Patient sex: F
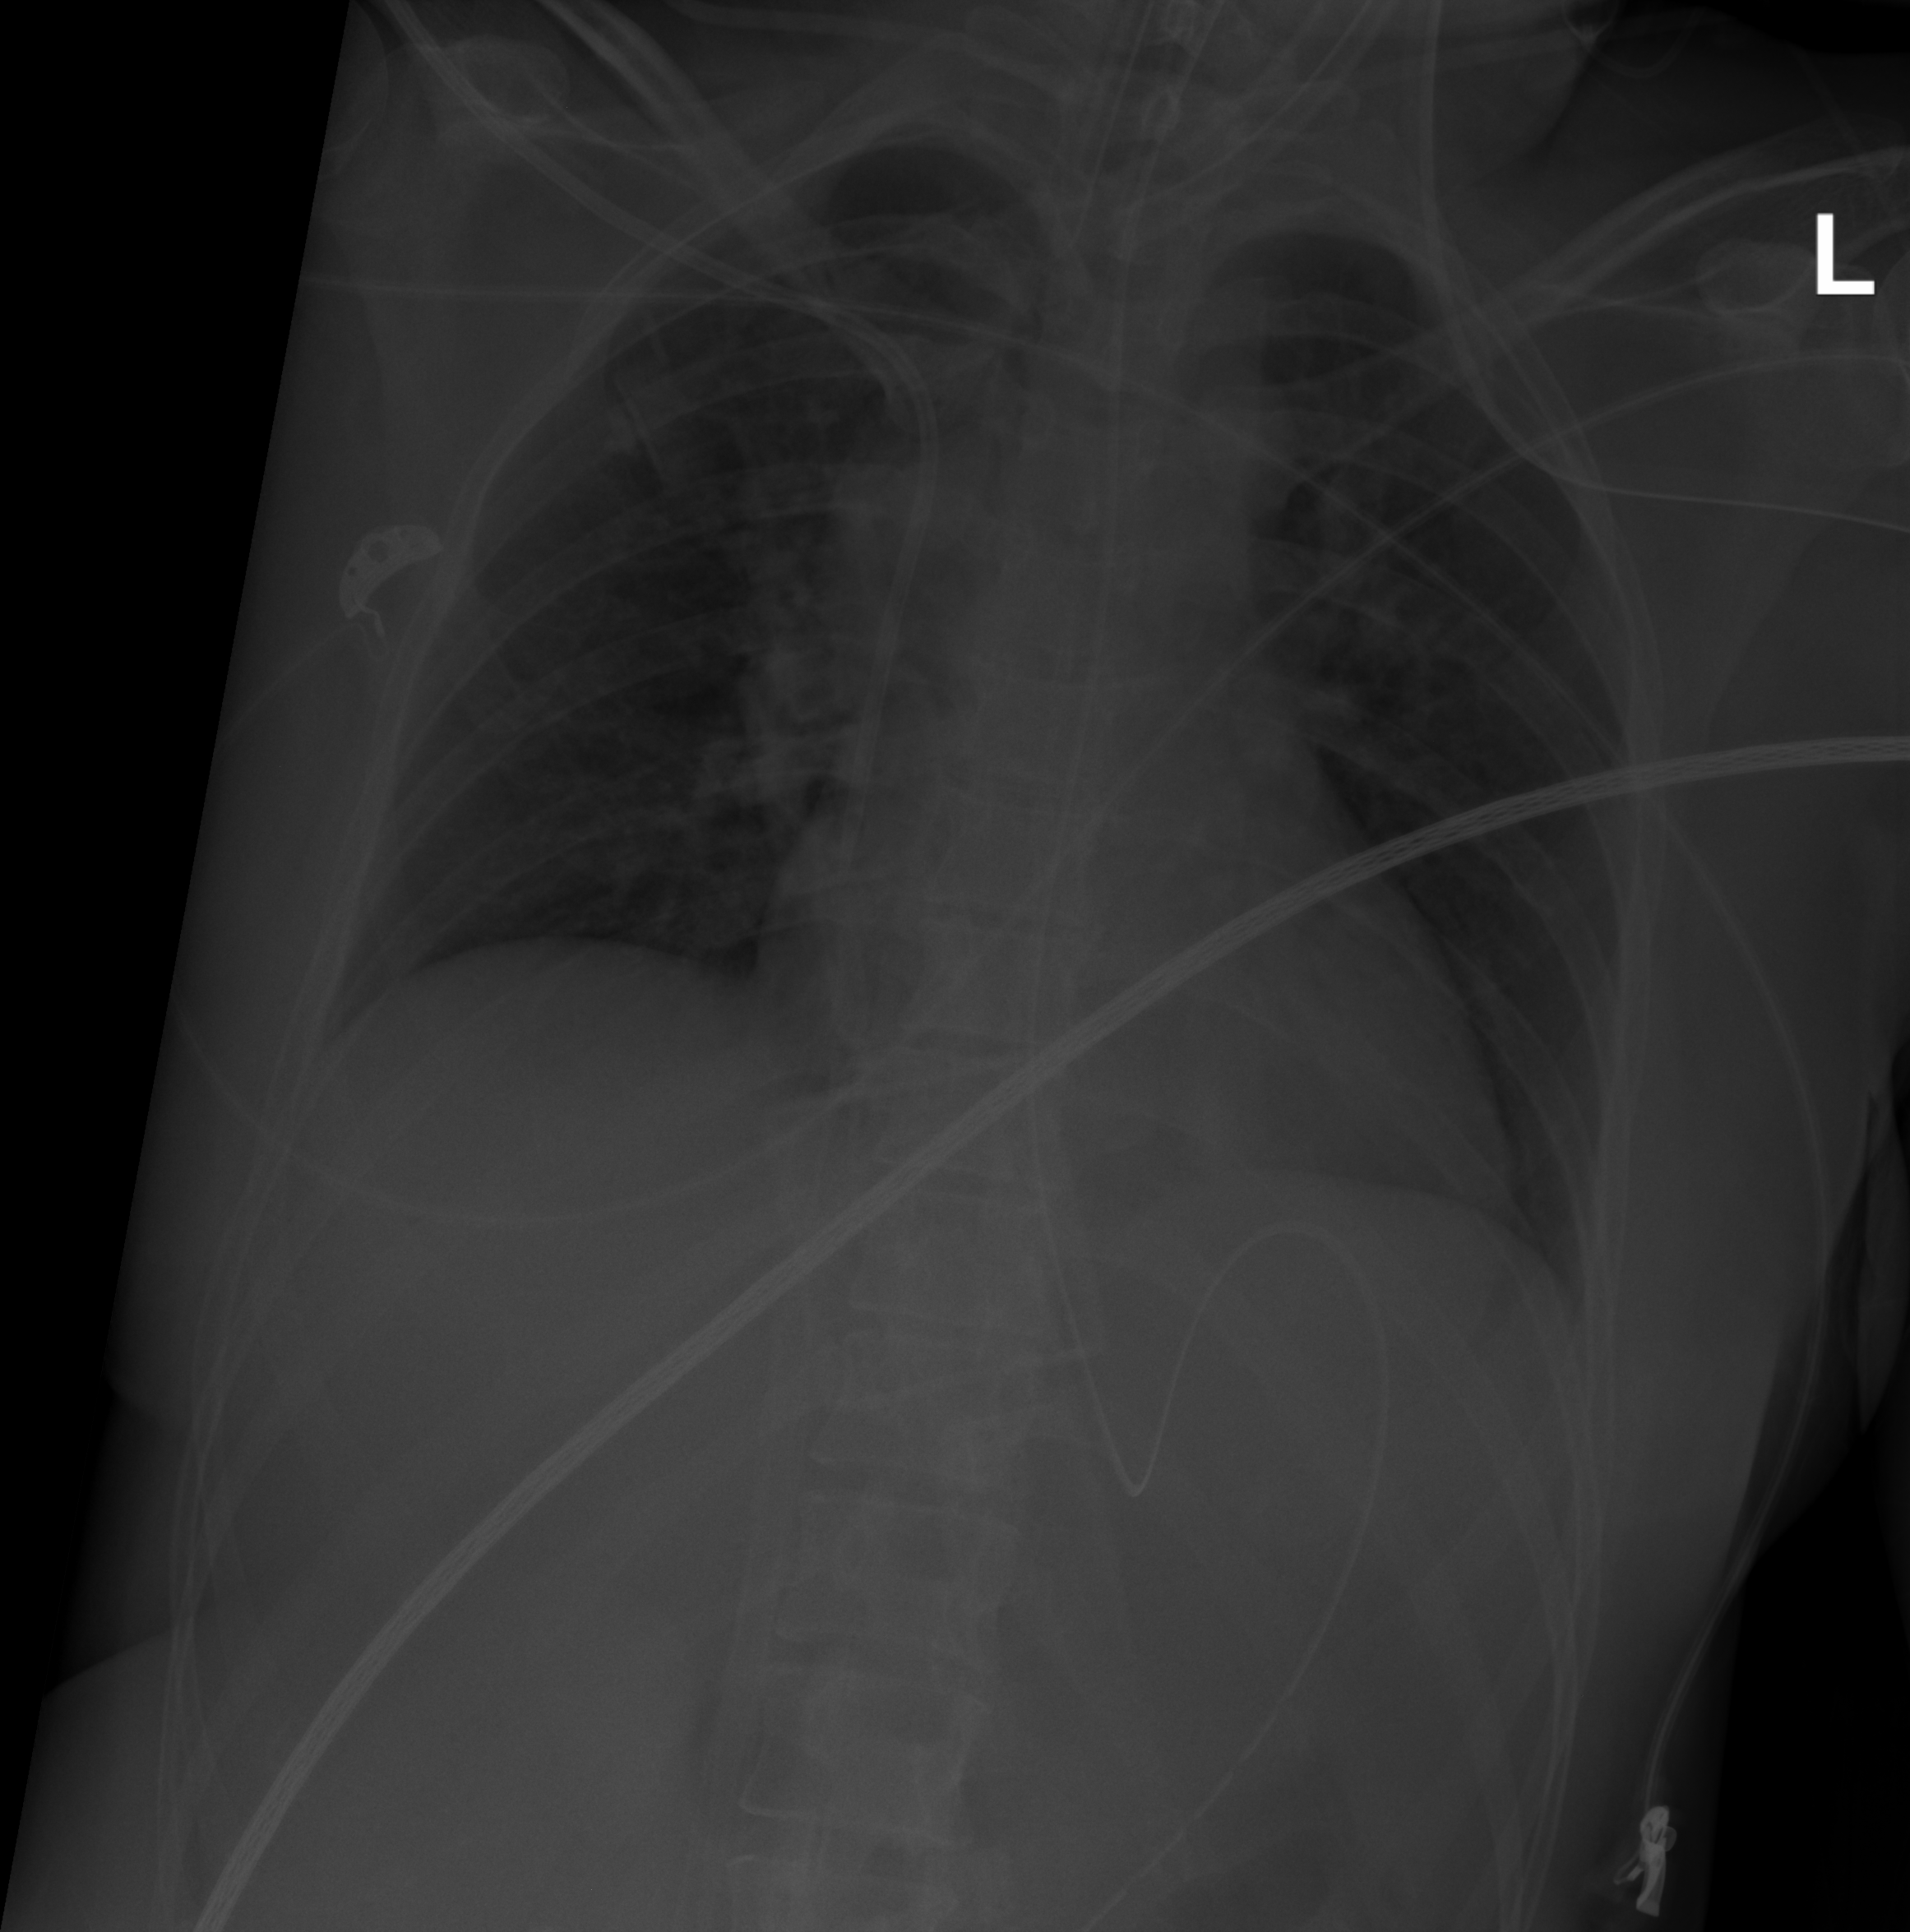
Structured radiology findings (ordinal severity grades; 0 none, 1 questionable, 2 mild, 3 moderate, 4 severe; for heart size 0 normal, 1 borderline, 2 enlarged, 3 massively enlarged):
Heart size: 2
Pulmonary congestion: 2
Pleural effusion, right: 0
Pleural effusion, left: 0
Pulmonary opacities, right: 2
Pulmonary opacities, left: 2
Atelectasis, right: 2
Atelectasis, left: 0